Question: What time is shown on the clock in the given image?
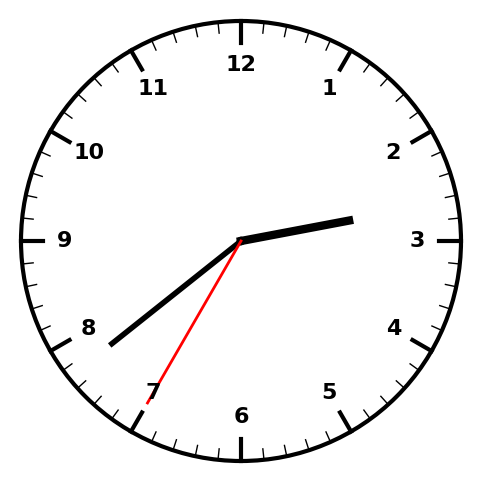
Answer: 02:38:35